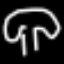
Label: mushroom